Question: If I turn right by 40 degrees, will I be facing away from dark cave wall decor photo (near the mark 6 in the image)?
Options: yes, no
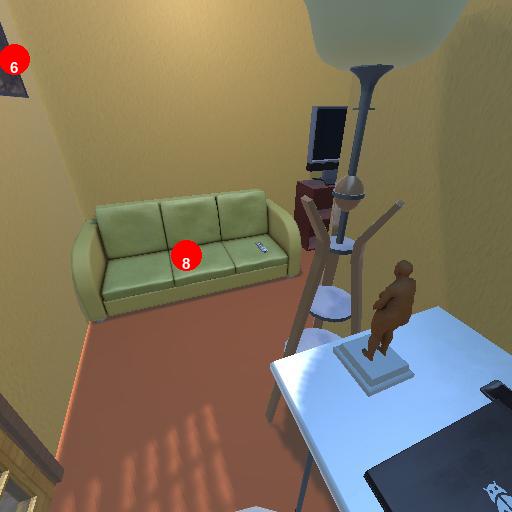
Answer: yes